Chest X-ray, AP view. Patient: 50 years old, sex M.
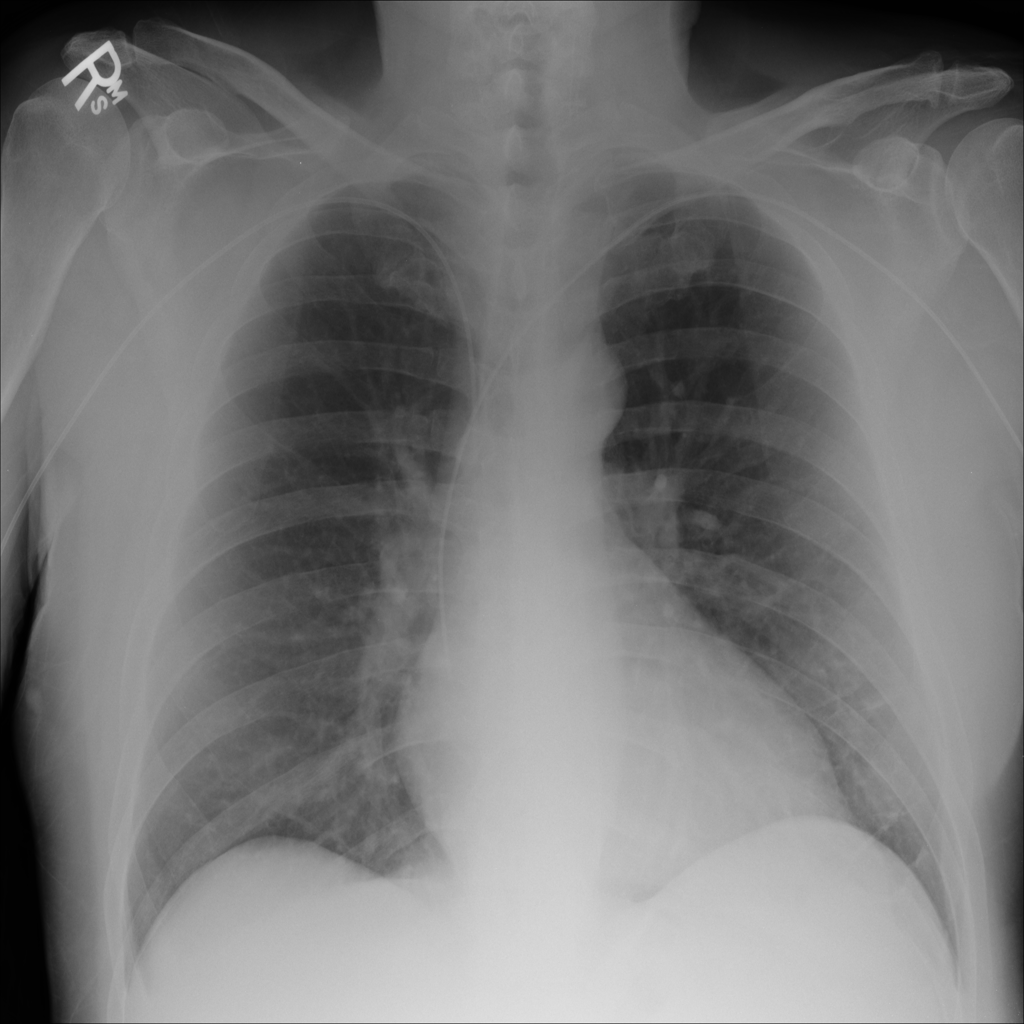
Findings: No Finding